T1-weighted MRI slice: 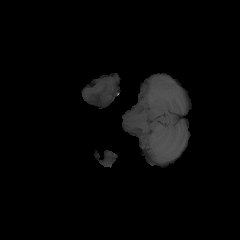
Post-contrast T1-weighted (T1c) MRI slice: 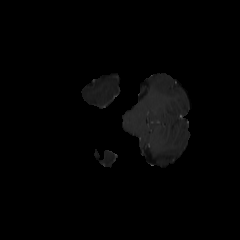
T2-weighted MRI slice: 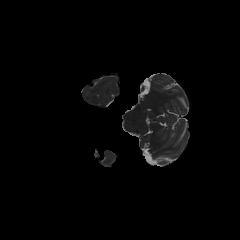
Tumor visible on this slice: no